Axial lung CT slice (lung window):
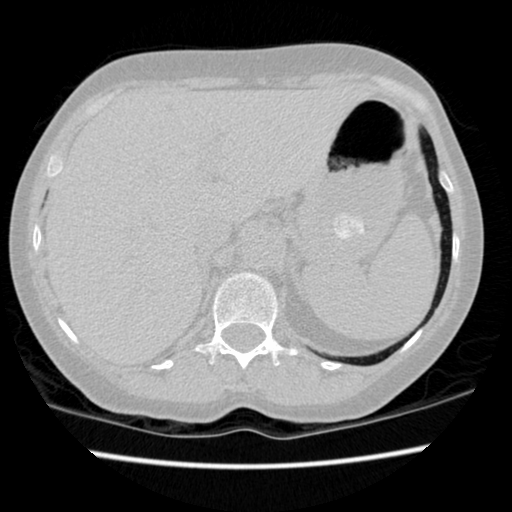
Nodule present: no